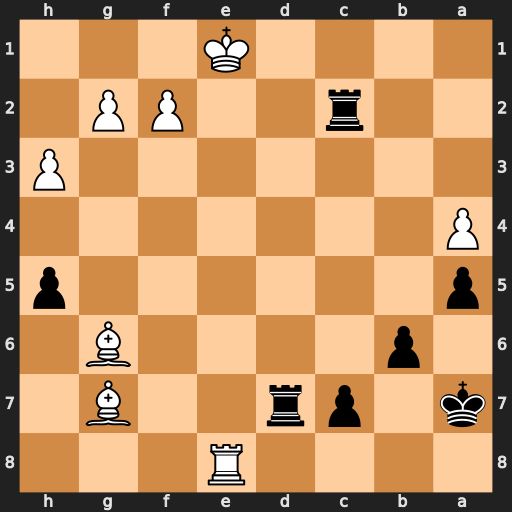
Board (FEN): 4R3/k1pr2B1/1p4B1/p6p/P7/7P/2r2PP1/4K3
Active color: b
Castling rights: -
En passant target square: -
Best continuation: Rc1+ Ke2 Rxg7